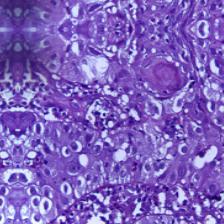
Diagnosis: OSCC